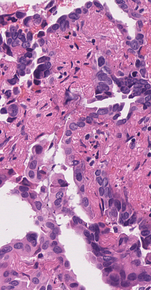
Tumor epithelial tissue: yes
Tumor-associated stroma tissue: yes
Normal tissue: no